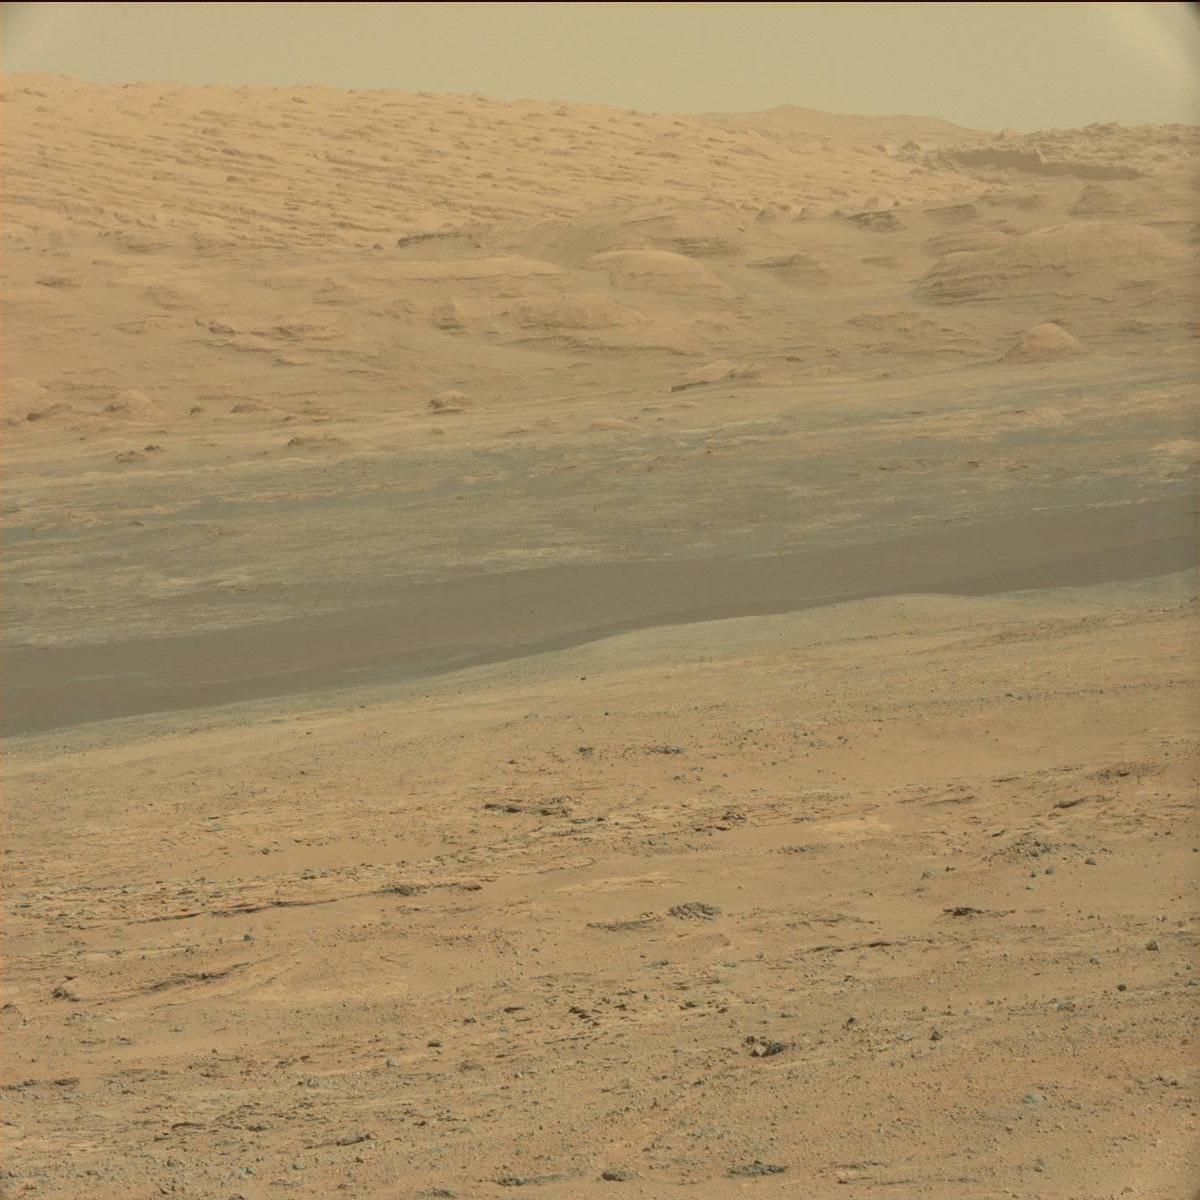
Terrain classes present: Bedrock, Ridge, Sand / Soil